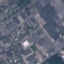
Land use / land cover class: Industrial